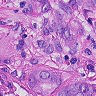
Metastatic tissue present: yes